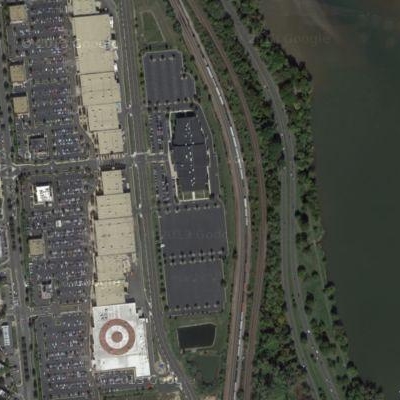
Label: gParking